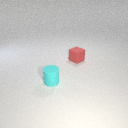
small cyan rubber cylinder in front of small red rubber cube